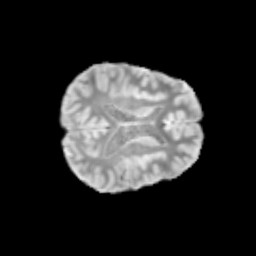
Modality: T2w
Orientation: axial
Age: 11
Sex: male
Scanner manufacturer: siemens
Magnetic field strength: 3 T
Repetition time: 3.8 s
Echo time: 0.07 s